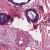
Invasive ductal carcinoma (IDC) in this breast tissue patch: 0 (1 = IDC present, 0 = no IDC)